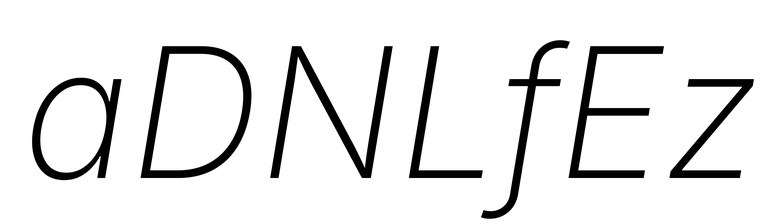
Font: Inter-Italic_ExtraLight_Italic